Interaction volume radius: 5 \u00c5
Interaction volume height: 10 \u00c5
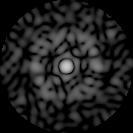
Disorder parameter: 0.8126